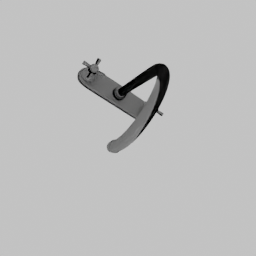
Label: appliances